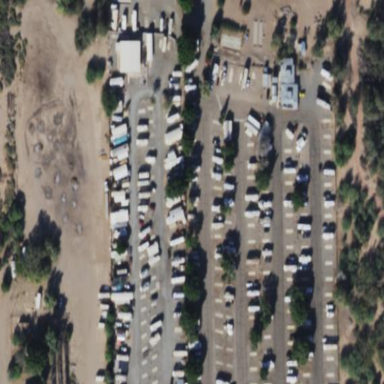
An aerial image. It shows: Caravan site for tourism.